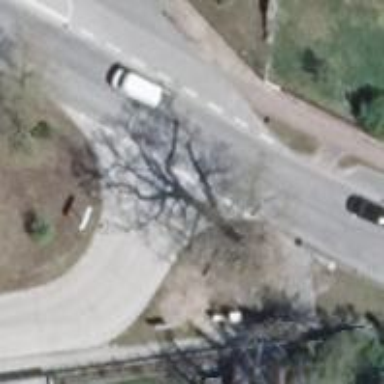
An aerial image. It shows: Secondary road with separate asphalt sidewalk.